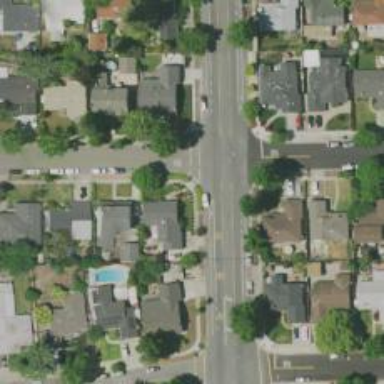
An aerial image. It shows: Secondary road with asphalt surface passing through residential area.